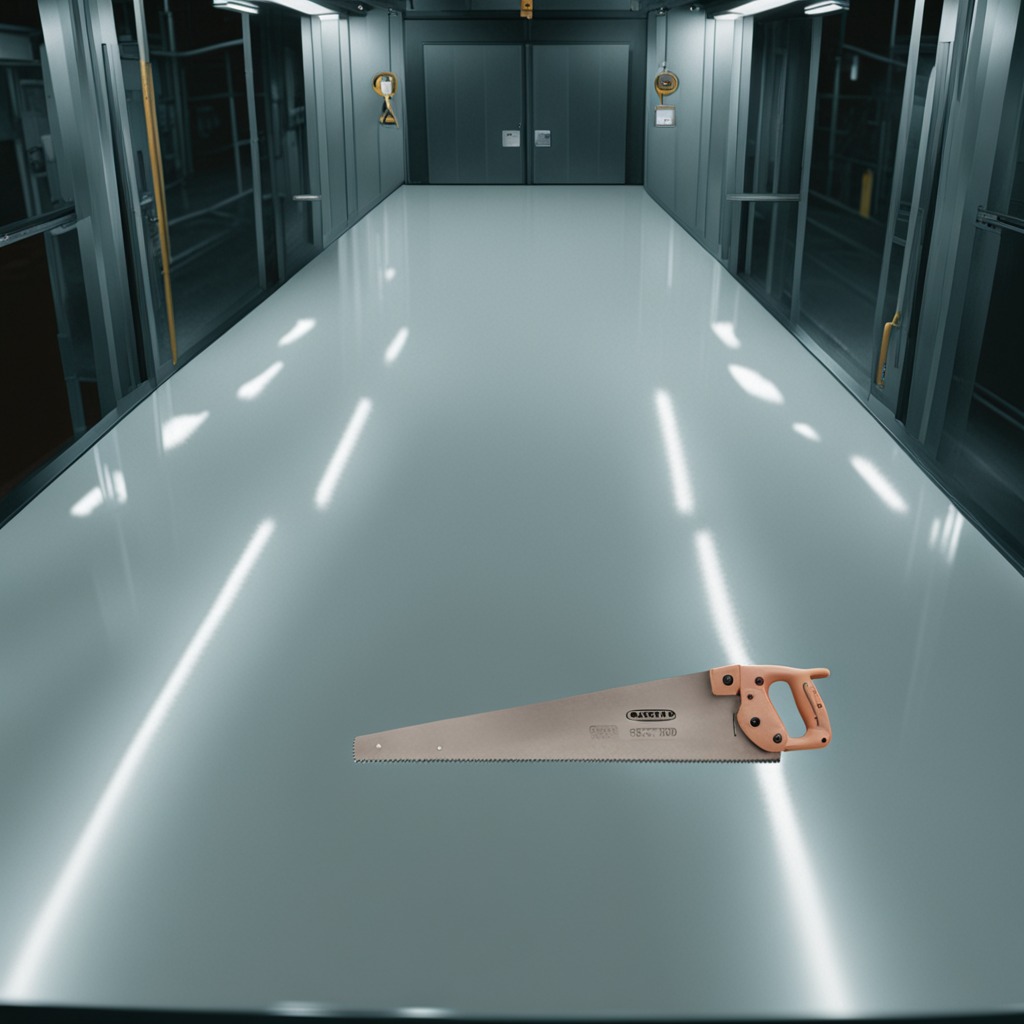
A metal saw is lying on a table in the ship maintenance bay.